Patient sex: F
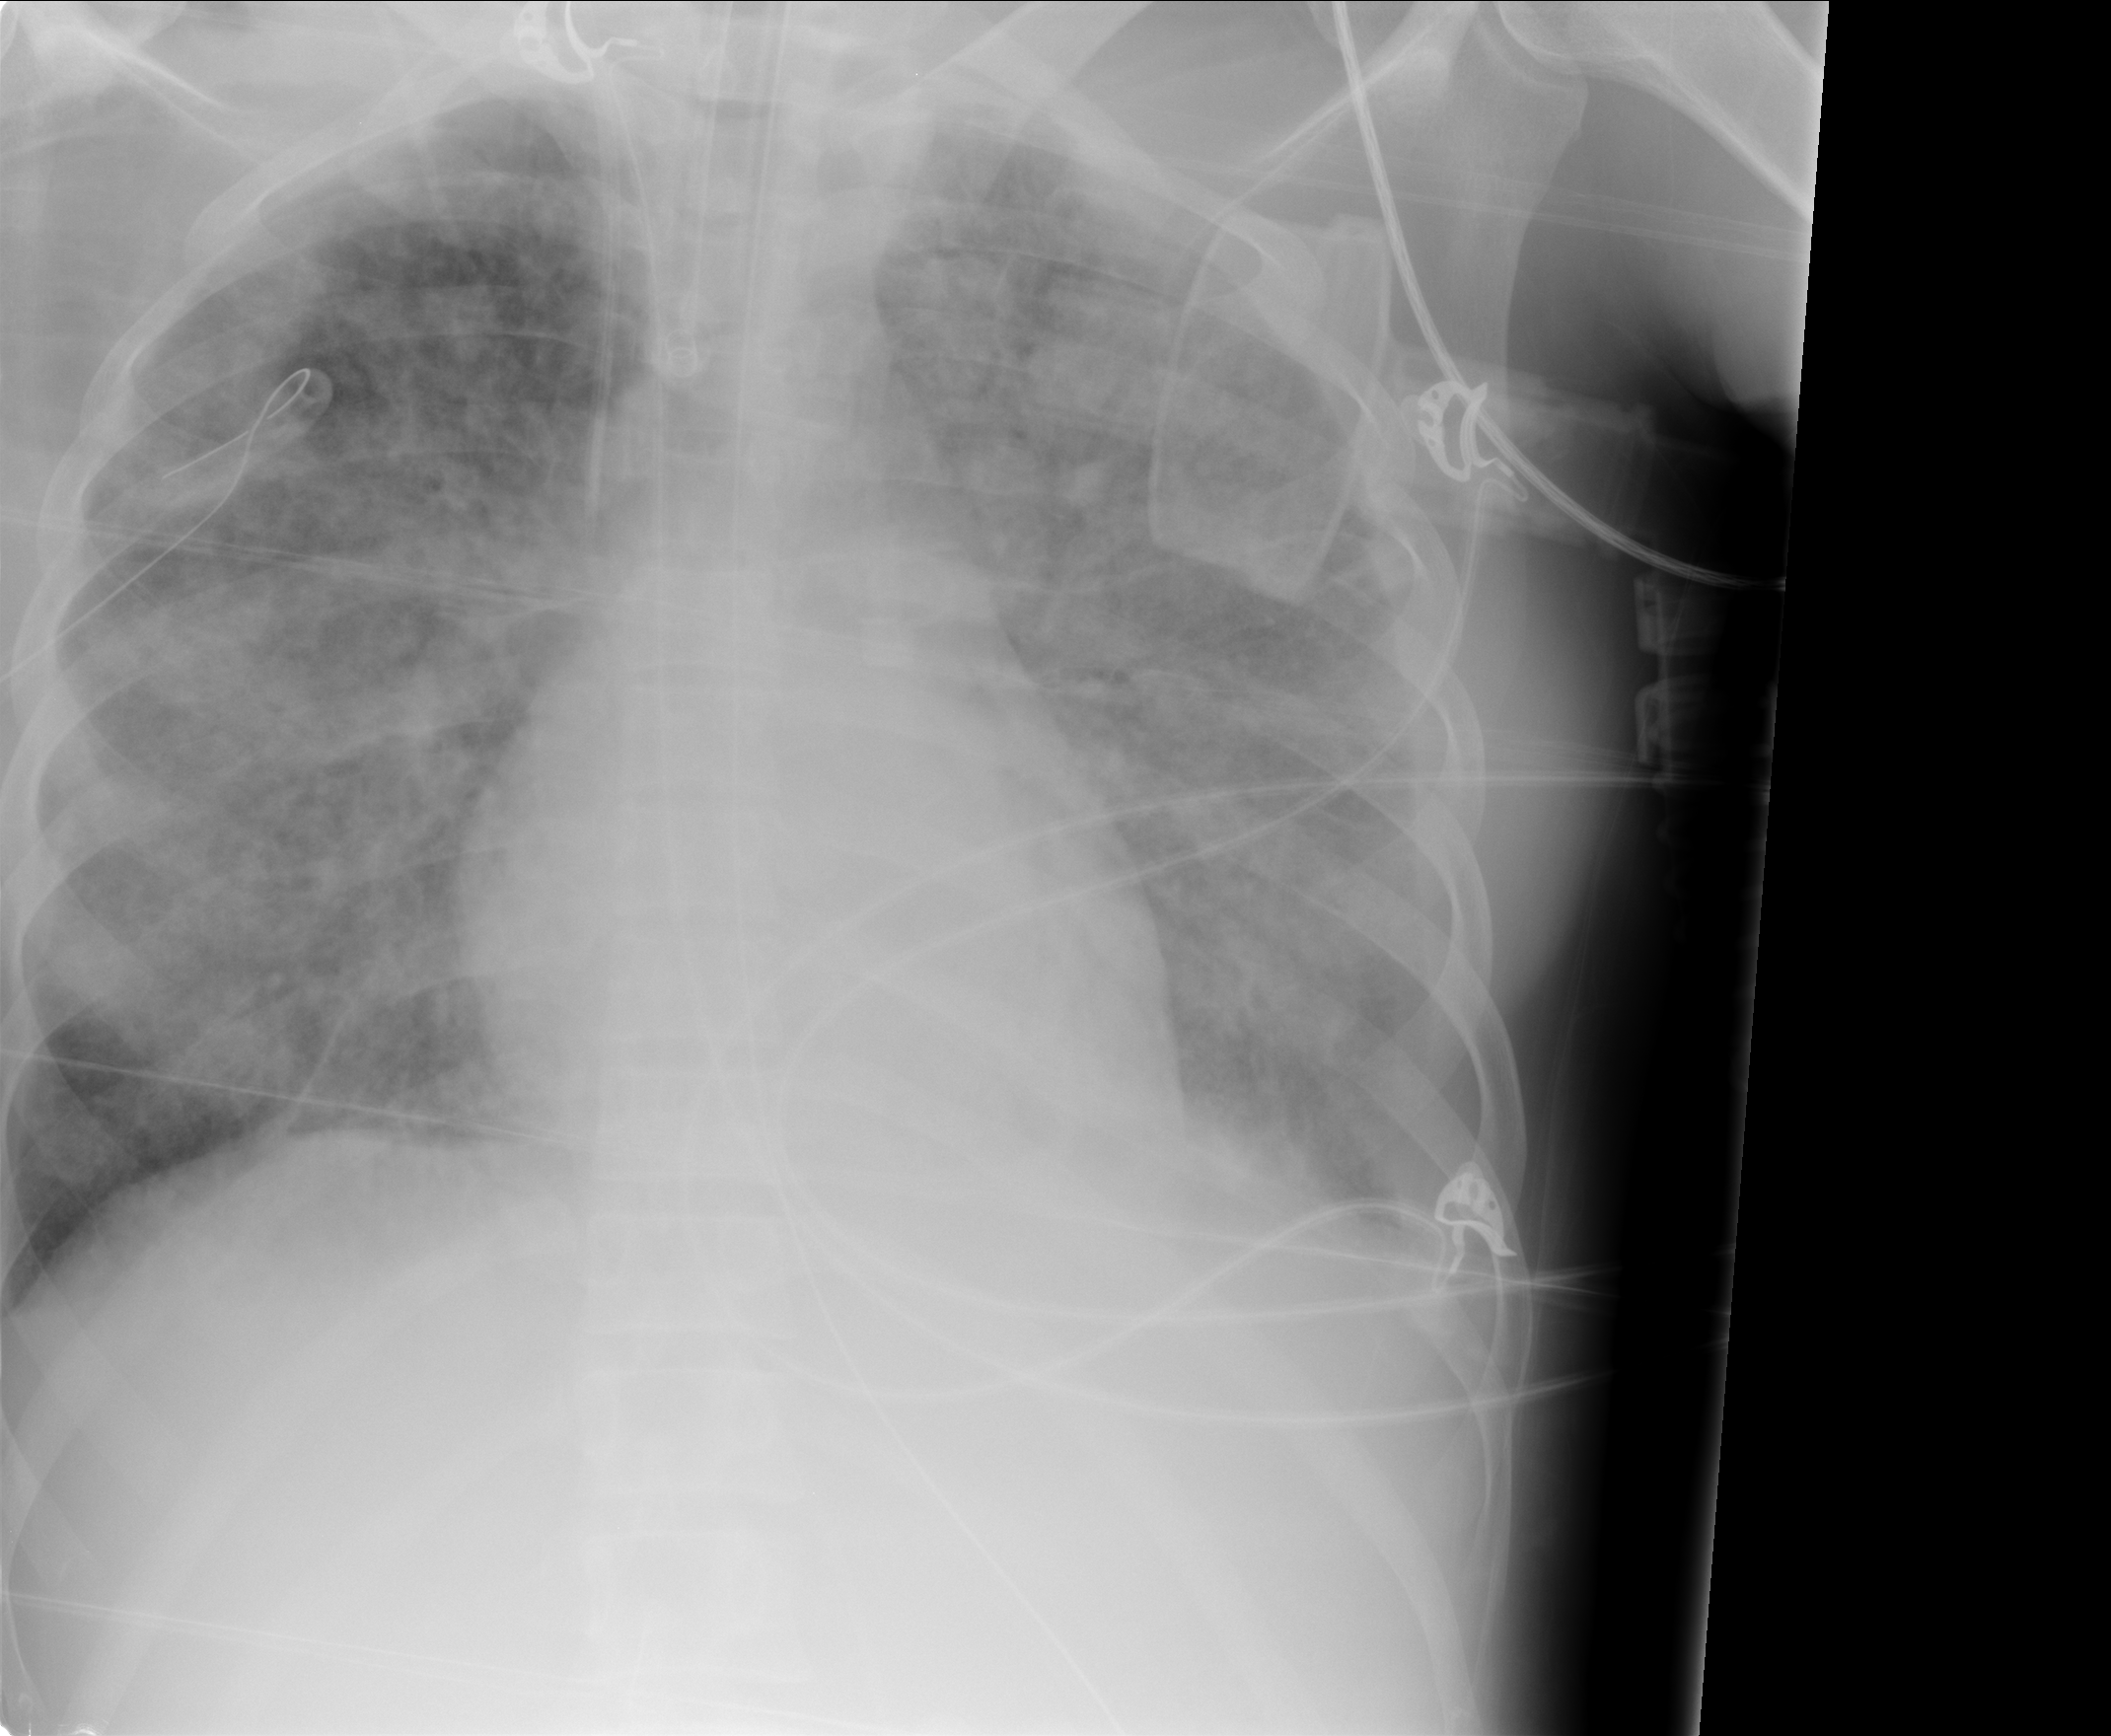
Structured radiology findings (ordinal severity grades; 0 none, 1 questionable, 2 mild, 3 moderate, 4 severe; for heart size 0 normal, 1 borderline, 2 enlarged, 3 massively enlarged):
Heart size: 0
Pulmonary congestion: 0
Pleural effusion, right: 2
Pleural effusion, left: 2
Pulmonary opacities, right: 4
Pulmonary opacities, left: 4
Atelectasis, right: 3
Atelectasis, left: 3